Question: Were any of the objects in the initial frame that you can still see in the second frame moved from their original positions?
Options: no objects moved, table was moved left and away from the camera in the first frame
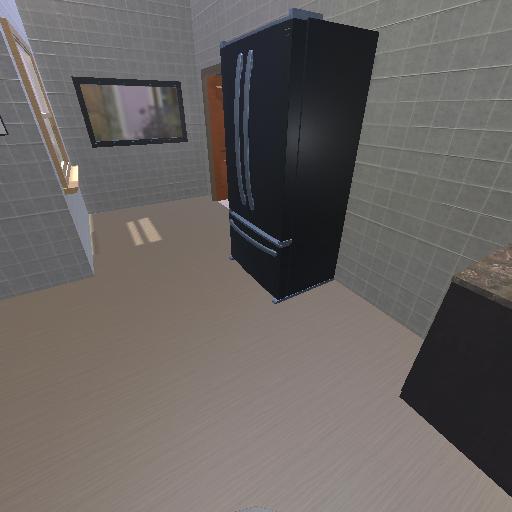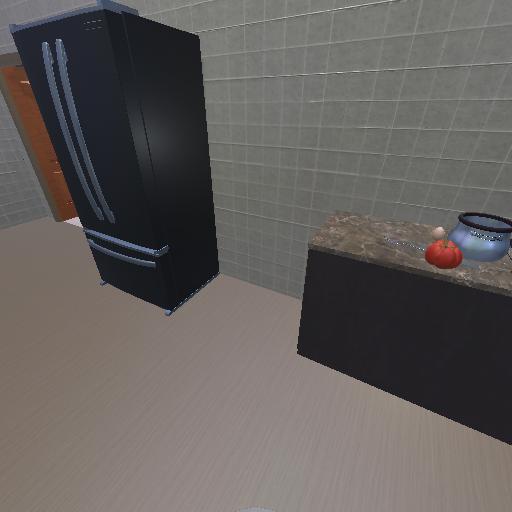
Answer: no objects moved